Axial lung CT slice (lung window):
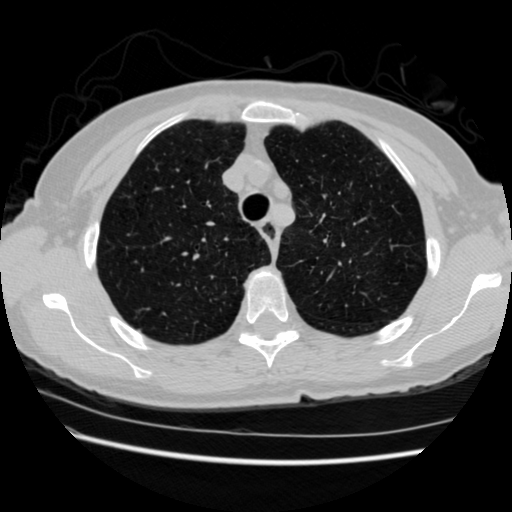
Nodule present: no